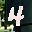
Label: 4